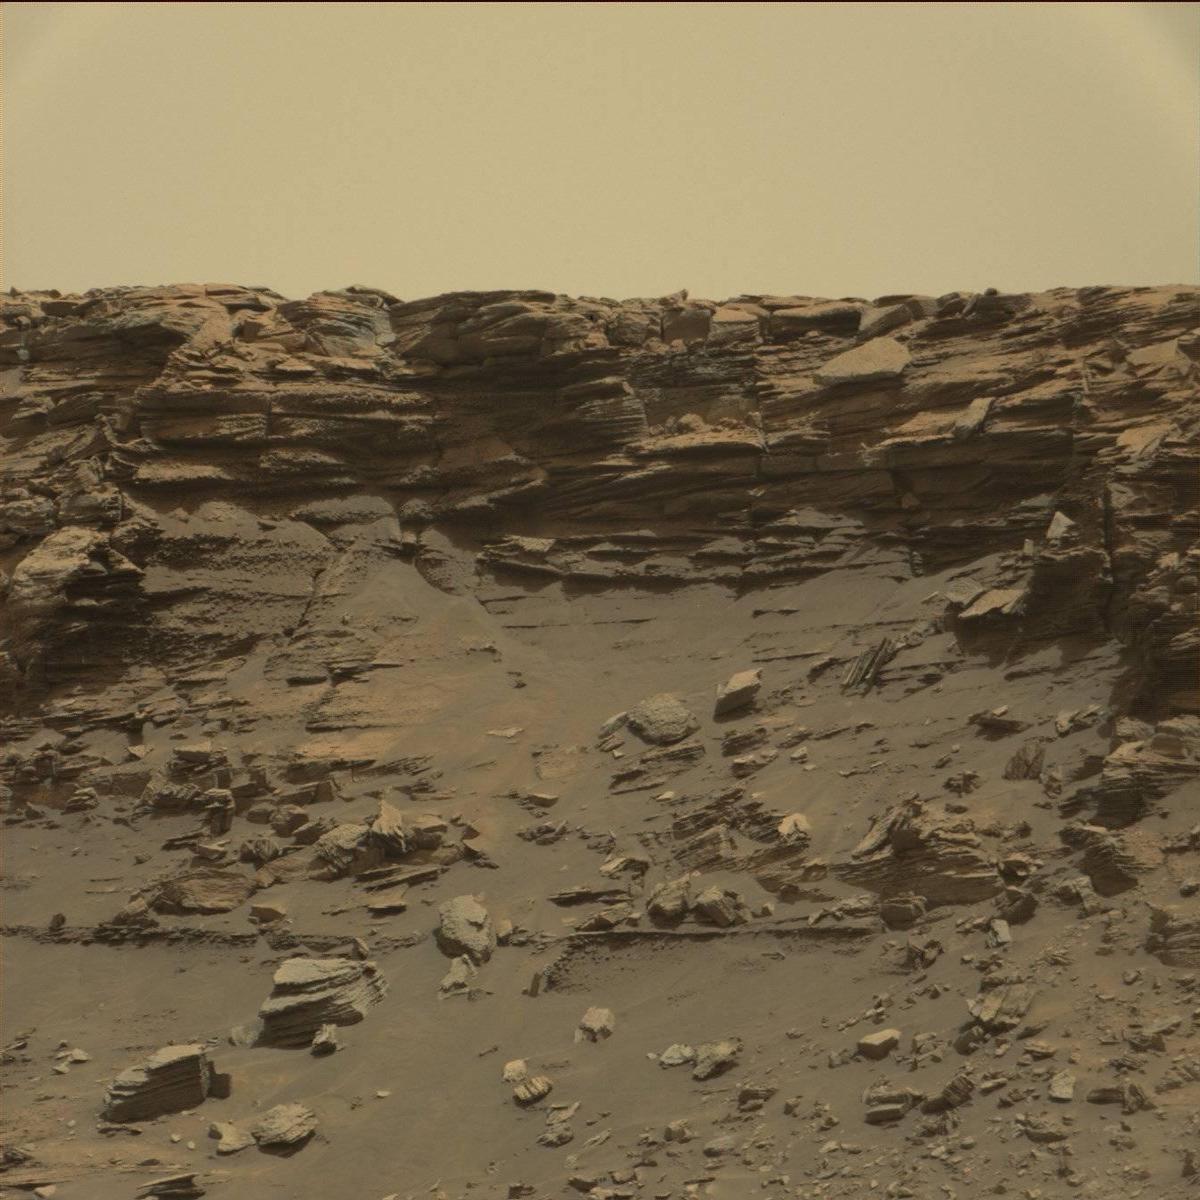
Terrain classes present: Bedrock, Sand / Soil, Sky